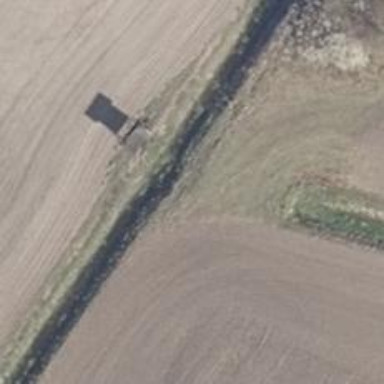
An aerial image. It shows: Culvert tunnel.